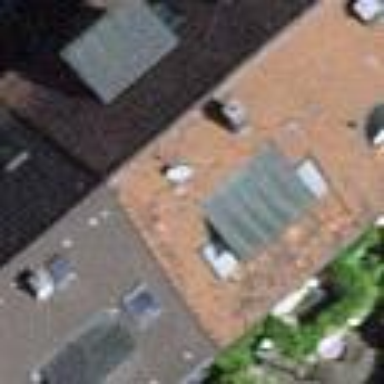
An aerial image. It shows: Terrace building.